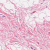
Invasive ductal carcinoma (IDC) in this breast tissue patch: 0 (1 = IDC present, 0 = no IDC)